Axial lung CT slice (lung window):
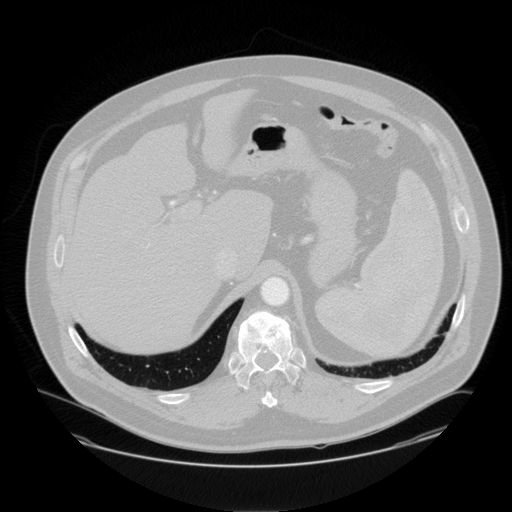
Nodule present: no